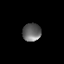
Tissue: lung
Cell type: Epithelial cells
Senescence score: 0.2228
Nuclear area (px): 323
Mean DAPI intensity: 104.022